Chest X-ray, AP view. Patient: 50 years old, sex M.
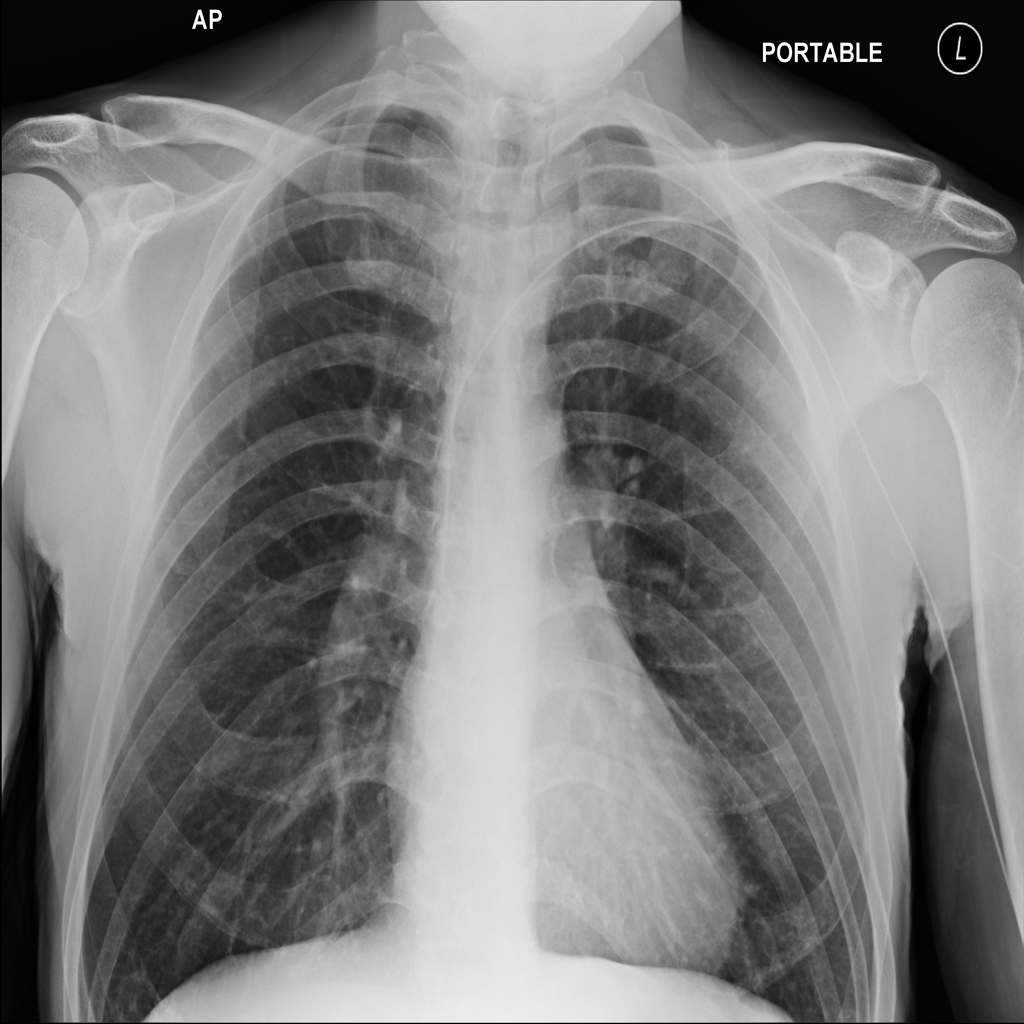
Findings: No Finding